Field crop: tomato
Growth stage: 1
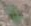
Species: solanum